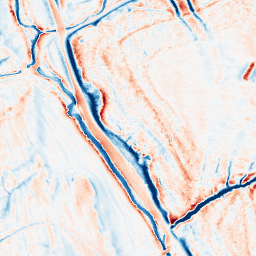
Category: classical
Decomposition family: gaussian_anisotropic
Decomposition parameters: sigma_x: 5
sigma_y: 2
Upsampling method: lanczos
Upsampling parameters: scale: 8
Upsampling scale: 8